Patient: sex M, age 25
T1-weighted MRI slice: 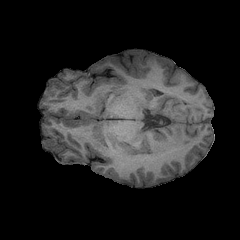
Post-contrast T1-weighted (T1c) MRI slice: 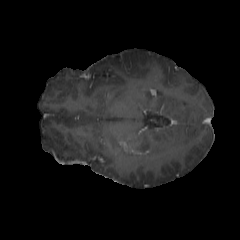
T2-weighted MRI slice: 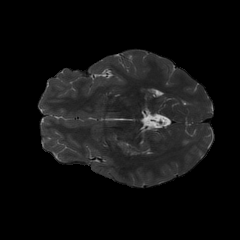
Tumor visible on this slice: no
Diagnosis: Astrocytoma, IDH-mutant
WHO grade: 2